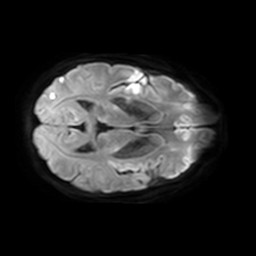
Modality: TRACE
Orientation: axial
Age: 44
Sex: female
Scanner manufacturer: philips
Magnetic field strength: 3 T
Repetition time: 3.076 s
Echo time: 0.076 s